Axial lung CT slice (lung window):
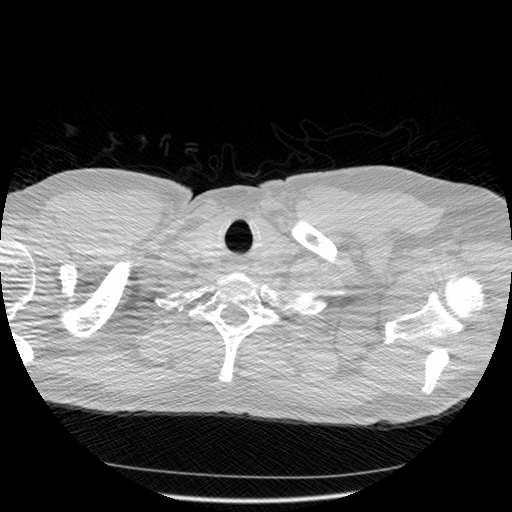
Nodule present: no